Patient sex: F
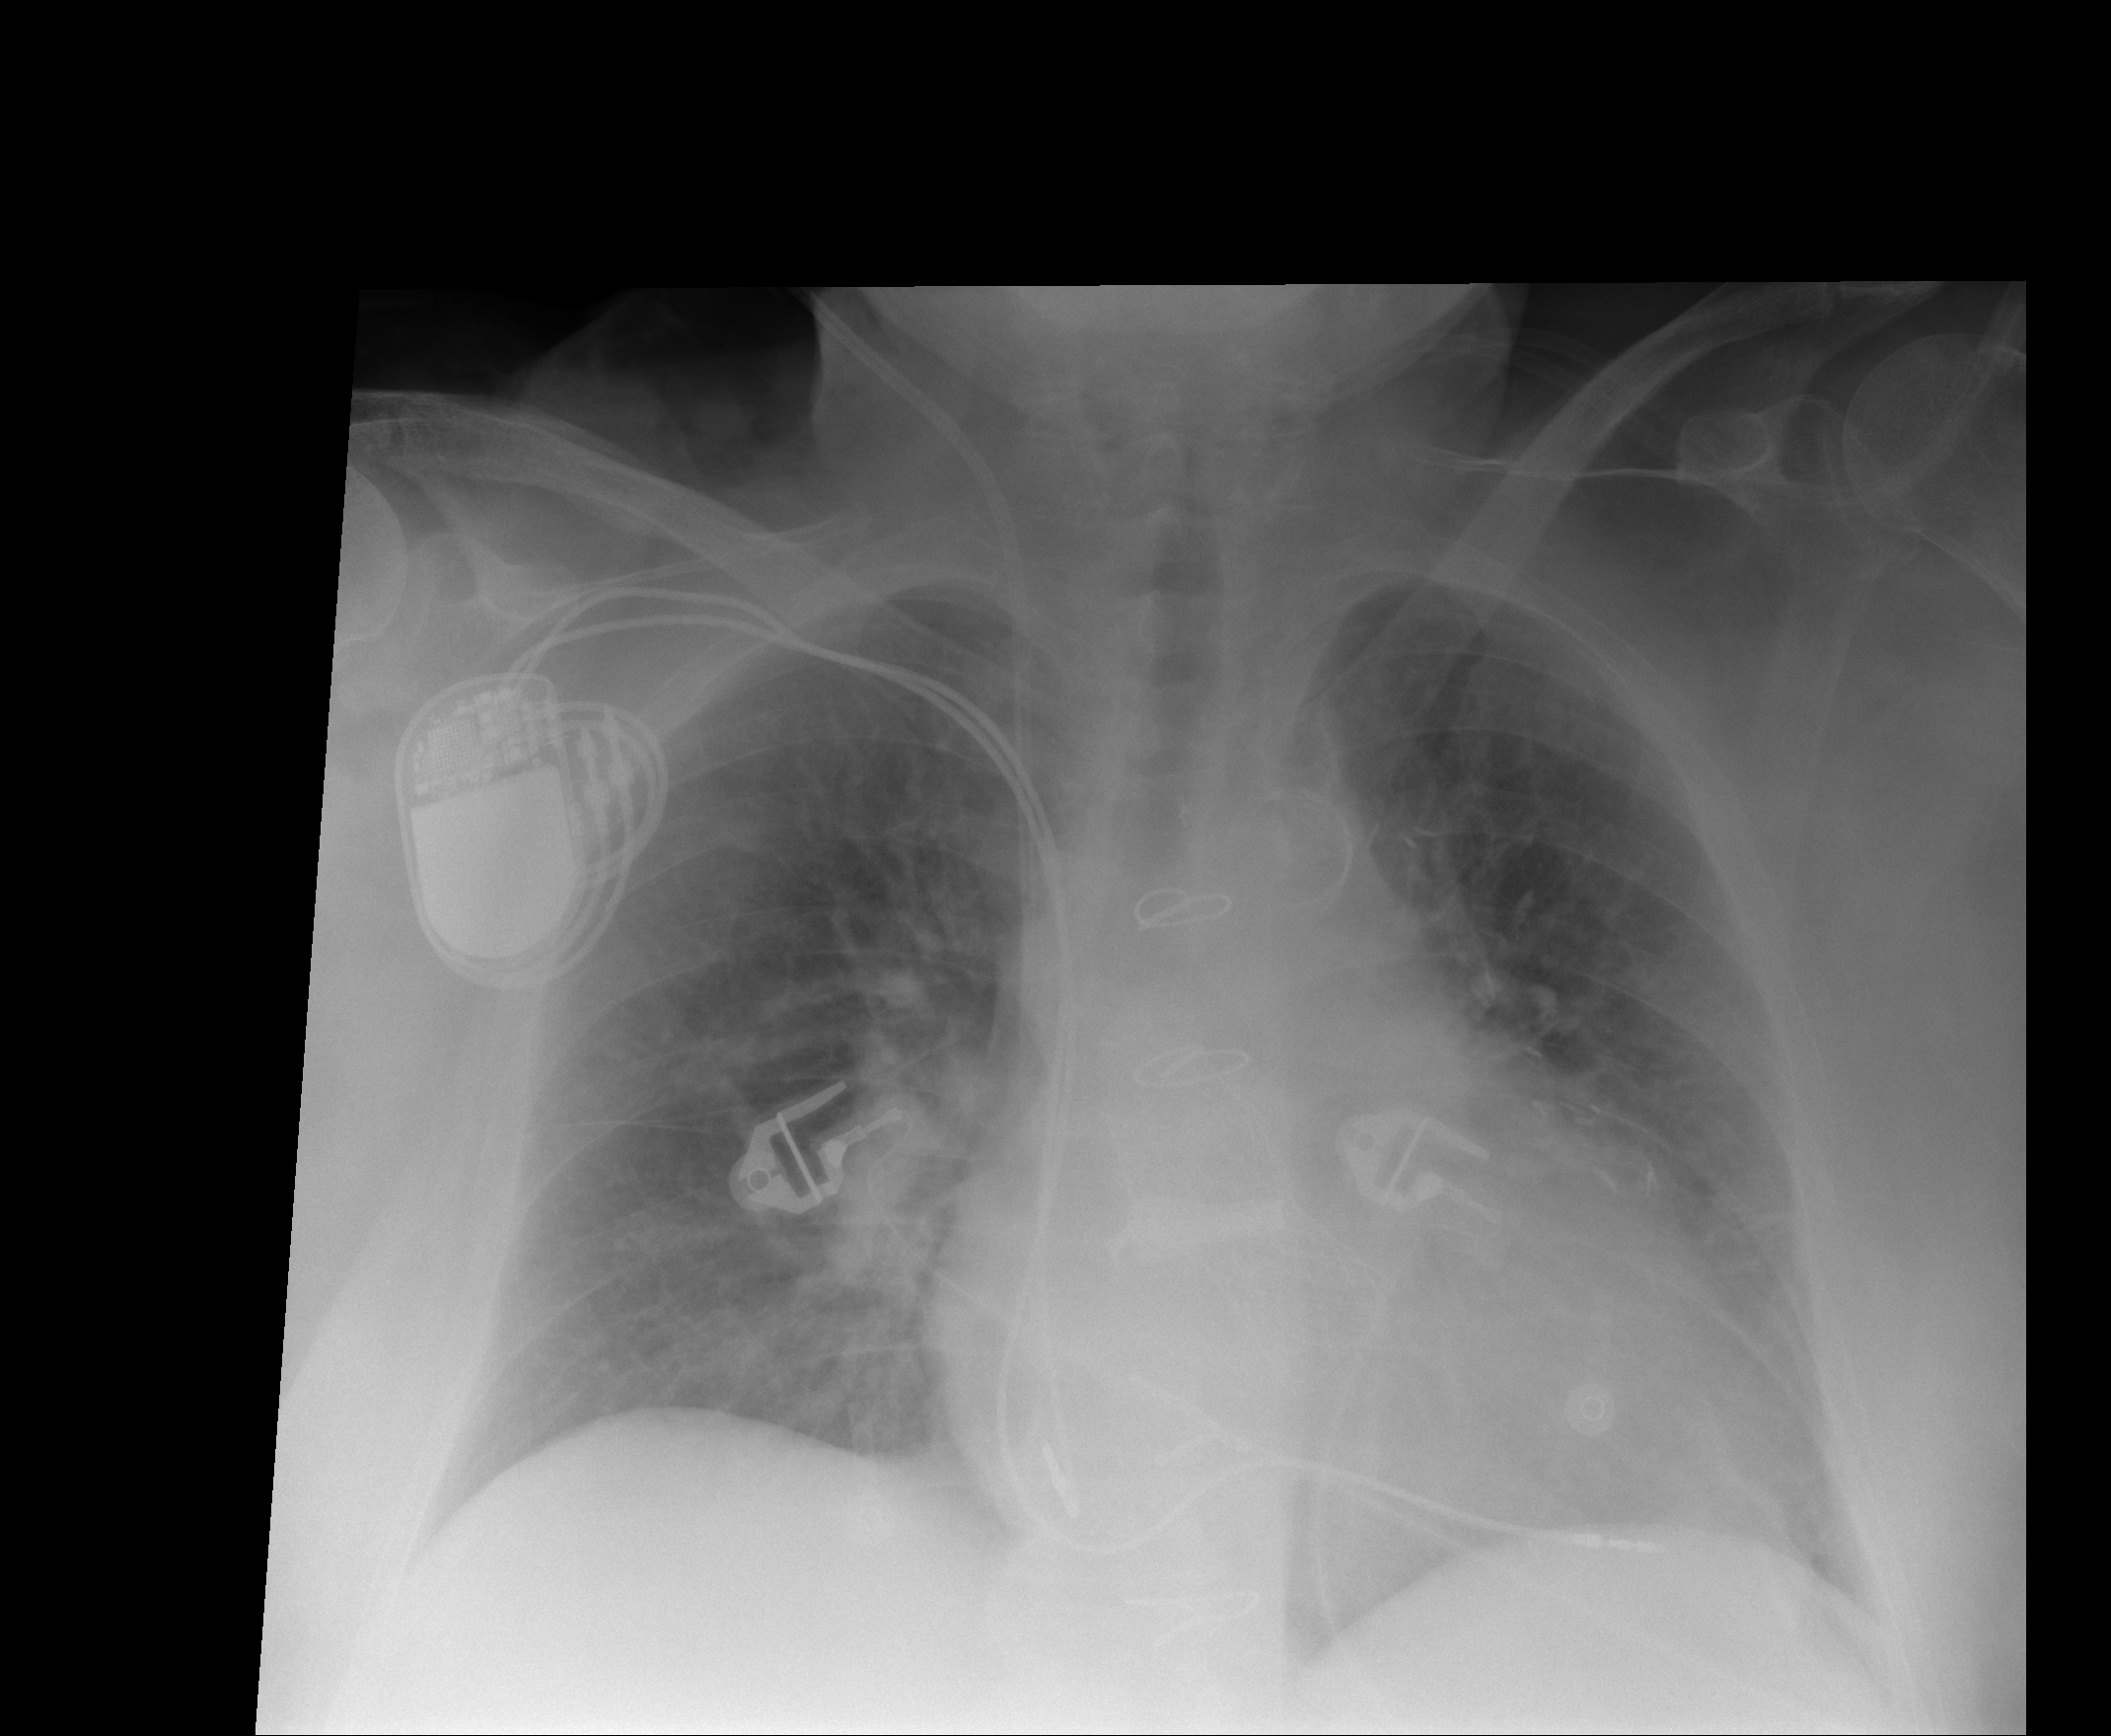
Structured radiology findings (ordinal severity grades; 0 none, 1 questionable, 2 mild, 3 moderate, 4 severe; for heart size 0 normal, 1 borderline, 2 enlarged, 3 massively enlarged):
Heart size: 2
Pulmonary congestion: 3
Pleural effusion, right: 0
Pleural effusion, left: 0
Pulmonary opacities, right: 0
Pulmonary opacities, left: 0
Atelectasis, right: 2
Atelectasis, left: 2